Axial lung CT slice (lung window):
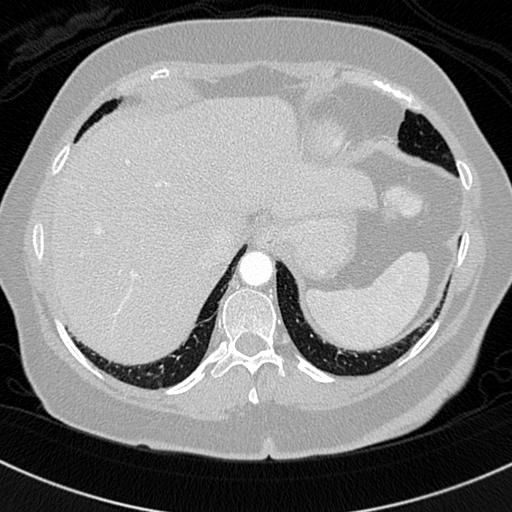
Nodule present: no